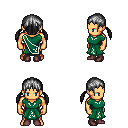
a pixel art fantasy rpg character, male body template, human, tanned skin, sash dress, red pants, gray twin-tailed hairstyle, maroon shoes, four views (front, back, left, right), 2x2 character sprite sheet, small pixel art, hard edges, no anti-aliasing